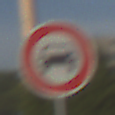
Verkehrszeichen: VerbotKraftwagen
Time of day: SunriseSunset
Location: Outdoor (Suburban)
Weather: PartlyCloudy
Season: NotSpecified
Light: Natural